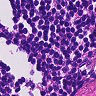
Metastatic tissue present: no